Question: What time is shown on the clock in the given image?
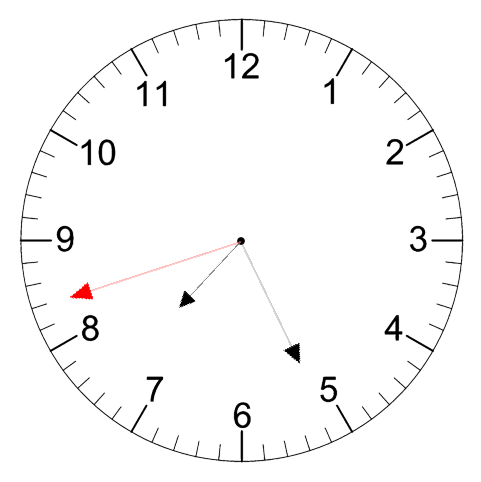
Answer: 07:25:42